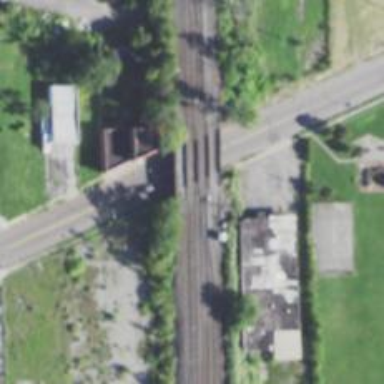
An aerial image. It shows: Railway bridge with rails crossing embankment.